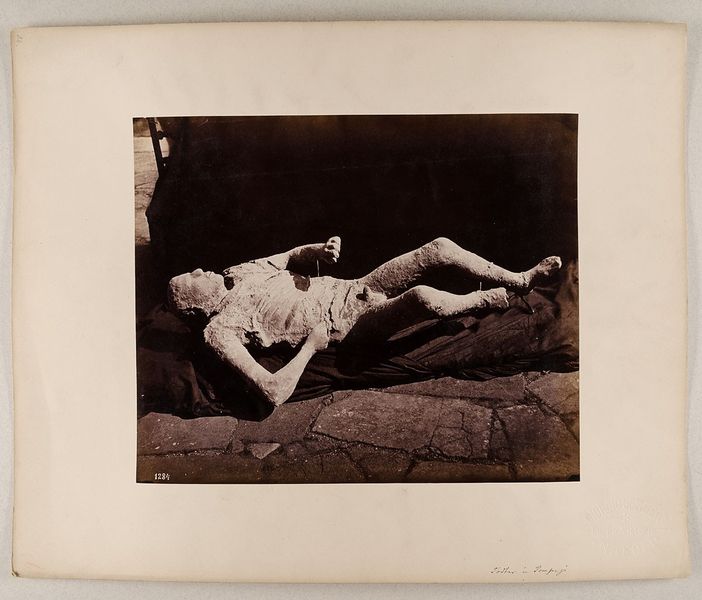
Titel: '1284' Pompeji
Künstler: Giorgio Sommer
Standort: Hamburg
Institution: Museum für Kunst und Gewerbe Hamburg
Schlagwörter: stadt, geschichte, ort, dorf, foto, fotografie, photographie, stadtansicht, tote, photo, karton, leichnam, ereignis, ausbruch, pompeji, vesuv, situation, albumin, ereignisbild, lichtbild, gipsabguss, reisefotografie, toten, schwarzweißpositivverfahren, silbersalzverfahren, schwarzweißfotografie, reisephotographie, albuminpapier, archäologie